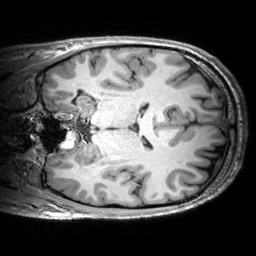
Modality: T1w
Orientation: coronal
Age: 24
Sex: male
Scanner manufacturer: siemens
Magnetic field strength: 3 T
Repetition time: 2.53 s
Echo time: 0.00299 s